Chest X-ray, AP view. Patient: 38 years old, sex M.
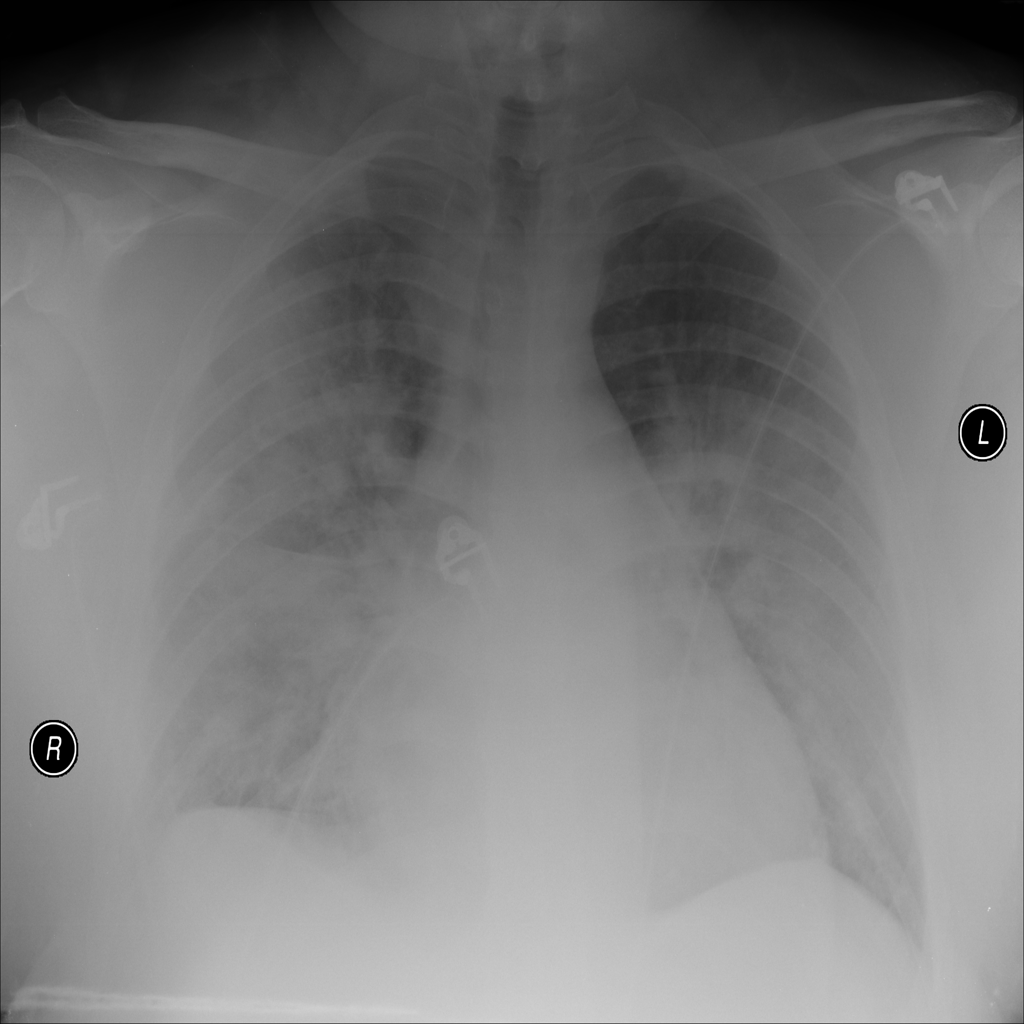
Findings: Cardiomegaly, Edema, Effusion